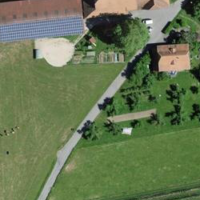
EUNIS habitat code: 52
Species observed at this site:
Bromus hordeaceus